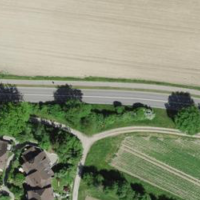
EUNIS habitat code: 52
Species observed at this site:
Orchis purpurea